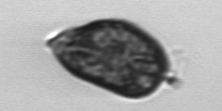
Label: Prorocentrum_micans